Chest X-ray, PA view. Patient: 73 years old, sex M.
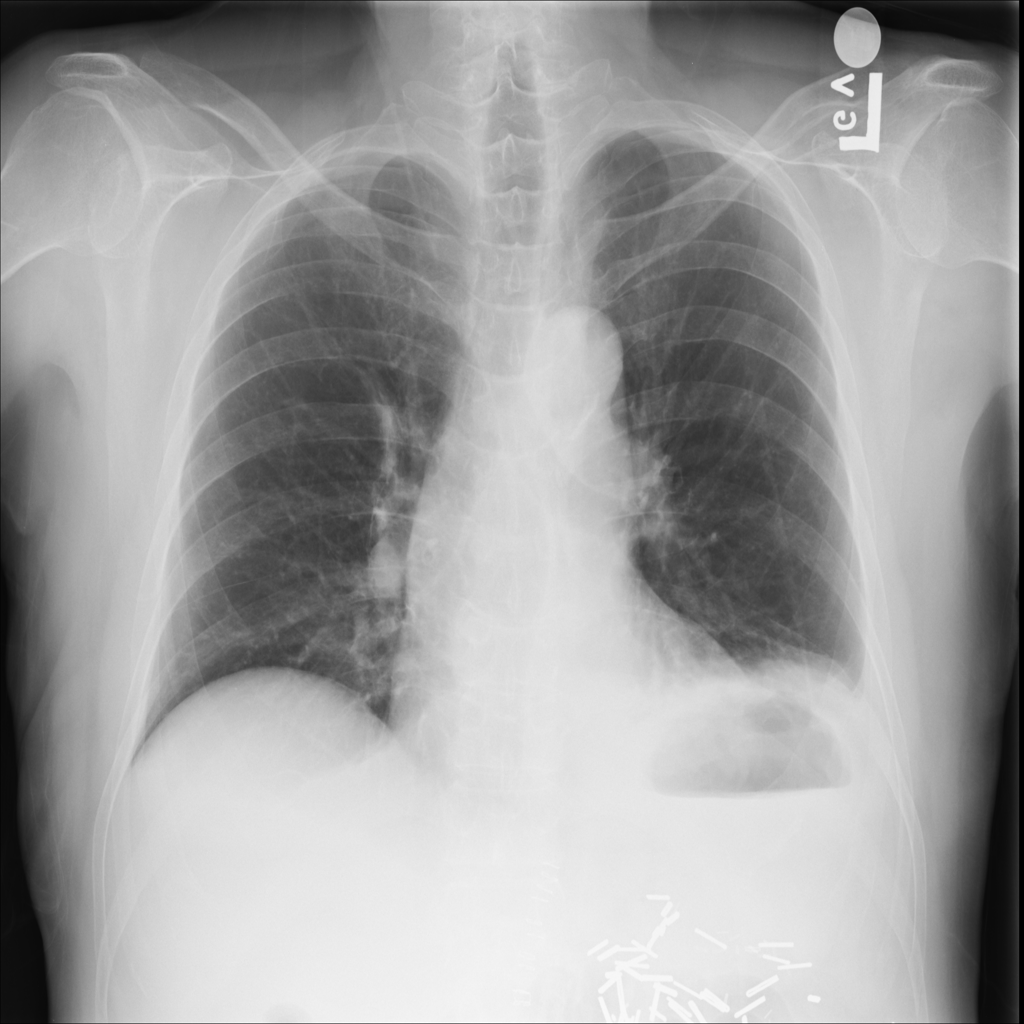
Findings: Atelectasis, Effusion